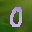
Label: 0